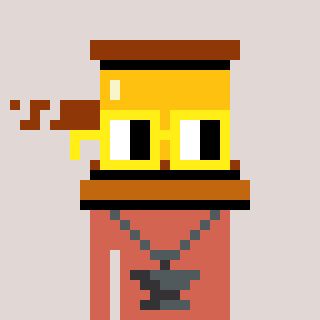
a pixel art character with square yellow glasses, a gavel-shaped head and a peachy-colored body on a warm background